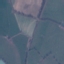
Land use / land cover class: Pasture